Question: A understand that the <URL> returns a list of access points after a scan, but is it possible to also retrieve a list of wireless clients and their strengths?
To clarify what I mean by a "wireless client", in a typical WiFi network there is a WiFi "access point" and one or more wireless clients that communicate with it.
Some comments are saying it is not technically possible without querying the Access Point, which makes sense.
I have used a tool such as 'airmon-ng' to list all access points and every client within range. You can see there is a client, signal strength (PWR) and which access point (STATION) they're connected to in this screenshot:

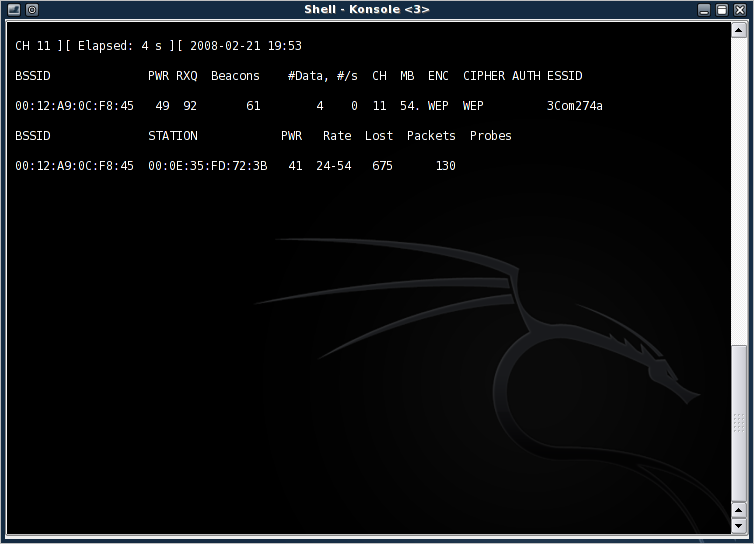
Answer: For this to be possible there are a few things required. Firstly your device needs to have '<URL>' mode support. This is because all network interfaces will ignore traffic not intended for them unless otherwise told to do so, this is not needed for normal operation so not all devices support it.
Secondly you will need a rooted device as shell commands need to be executed with root (administrative) access. If your phone is not unlocked and rooted this will also not be possible for you.
Thirdly, you will require either a kernel that supports monitoring and snooping on your wireless chipset, or a kernel module that will add this support. This is a technical detail that I will not go in to here, but Googling it will help you.
Last you require a toolset such as airmon (Like you've used on your PC) for Android, there is one on the Play Store here: <URL>.
A word of warning, expect to be on your own out there. Finding a developer that writes these kind of kernel modules or hacking/penetration related tools is usually not open to hand-holding. You will have to Google and help yourself for the most part, or ask more questions on StackOverflow of course.
So the Cliff Note, TL;DR. It's possible, very possible. But you might not be able to do it on your device.
Also, I'm not aware of your skill-set but the hours and skills spent getting this sort of thing to work on a PC let alone a phone are long and vast, so it's best to use the tools others have provided, developing them yourself is going to have a steep learning curve.